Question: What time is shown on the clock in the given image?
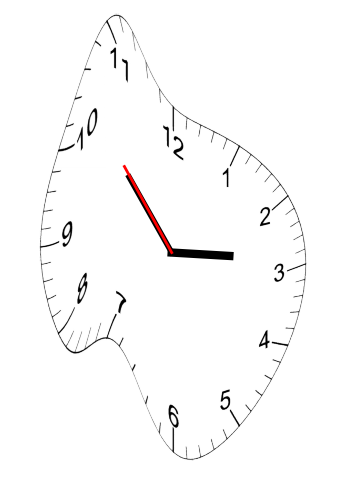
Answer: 02:52:53